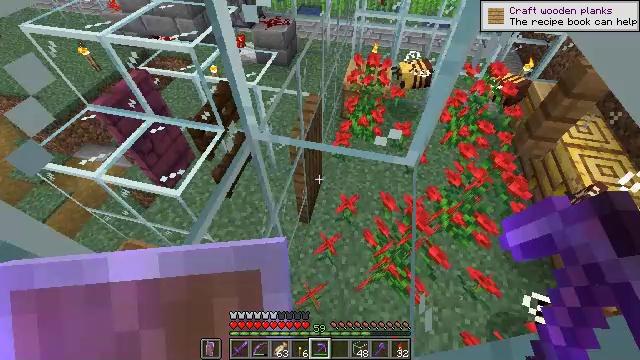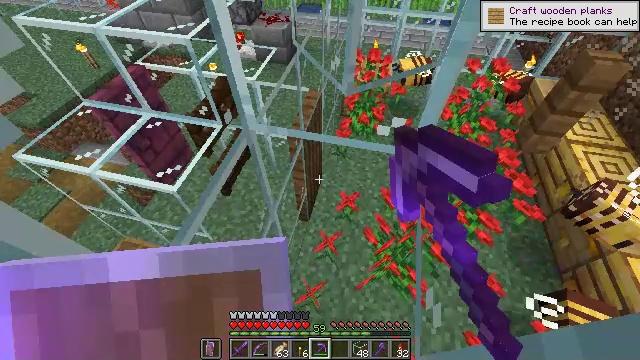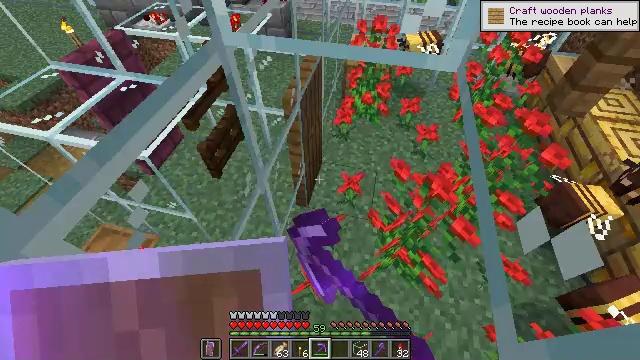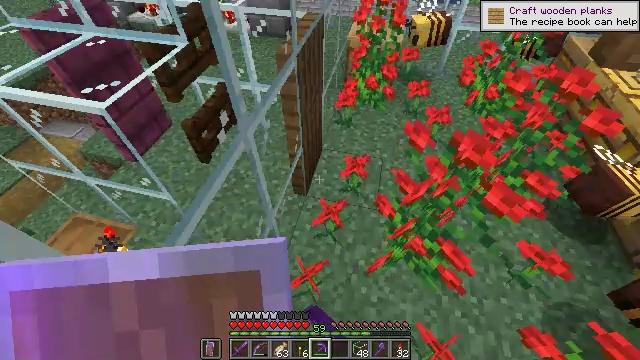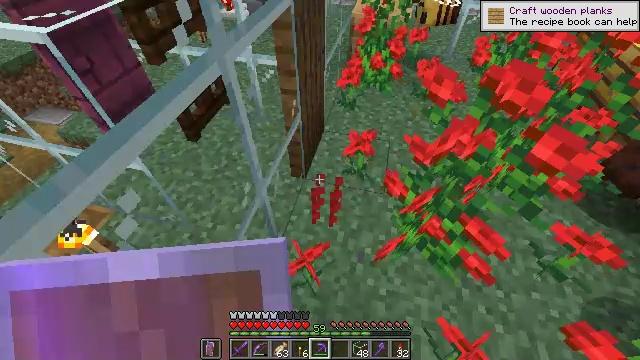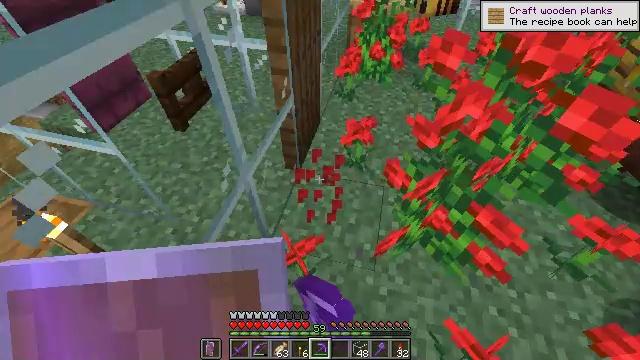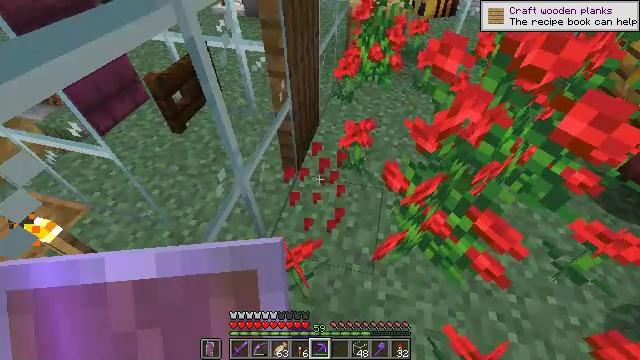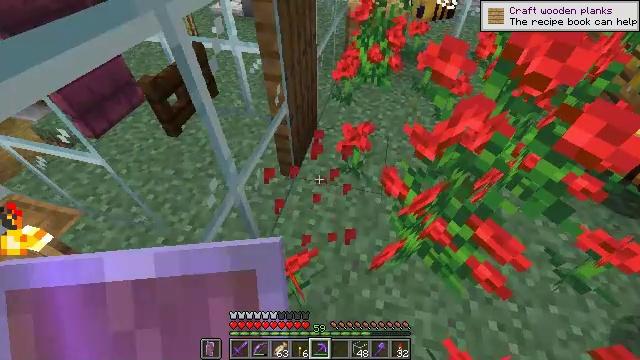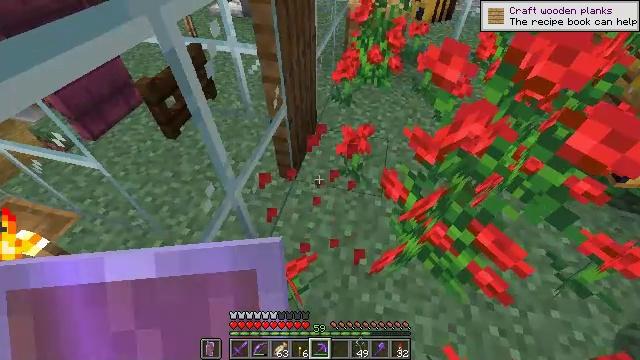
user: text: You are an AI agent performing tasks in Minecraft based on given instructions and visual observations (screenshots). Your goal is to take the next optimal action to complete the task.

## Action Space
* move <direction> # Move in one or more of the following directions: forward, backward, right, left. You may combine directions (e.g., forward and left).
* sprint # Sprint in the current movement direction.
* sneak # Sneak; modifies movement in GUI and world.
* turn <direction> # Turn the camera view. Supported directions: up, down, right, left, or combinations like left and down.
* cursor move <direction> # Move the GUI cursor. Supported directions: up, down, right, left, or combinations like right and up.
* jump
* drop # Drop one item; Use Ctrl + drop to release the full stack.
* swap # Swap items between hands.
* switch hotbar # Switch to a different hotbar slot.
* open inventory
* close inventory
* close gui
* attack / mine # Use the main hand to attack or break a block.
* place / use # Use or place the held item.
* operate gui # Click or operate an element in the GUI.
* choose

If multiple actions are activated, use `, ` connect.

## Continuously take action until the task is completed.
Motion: motion action
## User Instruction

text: Pick up the poppy from the field.
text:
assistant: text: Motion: move right, sneak, attack / mine
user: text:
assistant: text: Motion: move right, sneak, attack / mine
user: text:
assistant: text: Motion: move right, sneak, turn up, attack / mine
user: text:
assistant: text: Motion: move forward and move right, sneak, turn up, attack / mine
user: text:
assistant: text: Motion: move forward and move right, sneak, attack / mine
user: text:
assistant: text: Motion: move forward, sneak
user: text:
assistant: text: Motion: move forward, sneak
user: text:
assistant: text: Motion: sneak
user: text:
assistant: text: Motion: sneak